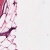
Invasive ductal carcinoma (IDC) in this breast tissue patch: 1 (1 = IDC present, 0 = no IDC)